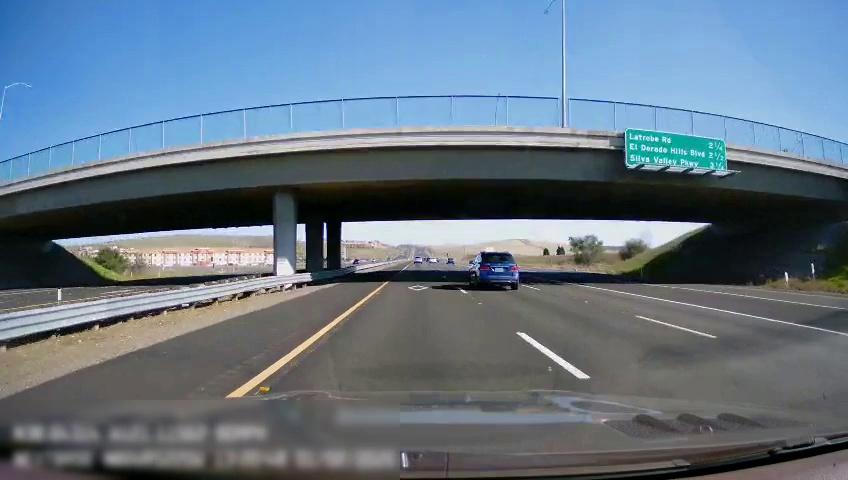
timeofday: Day
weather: Sunny
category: Drivable Space
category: Drivable Space
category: Vehicles | Car
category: Lanes | Opposite Lane
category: Lanes | Opposite Lane
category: Lanes | Current Lane
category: Lanes | Current Lane
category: Lanes | Alternate Lane
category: Lanes | Alternate Lane
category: Lanes | Alternate Lane
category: Traffic | Signs